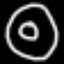
Label: donut